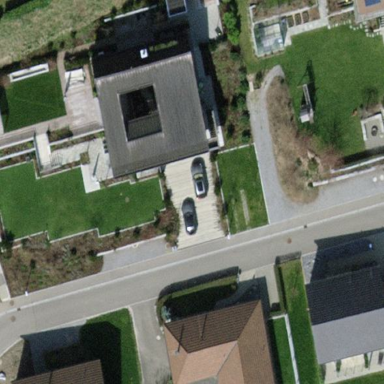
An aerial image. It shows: Detached building with saltbox-shaped roof.